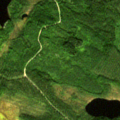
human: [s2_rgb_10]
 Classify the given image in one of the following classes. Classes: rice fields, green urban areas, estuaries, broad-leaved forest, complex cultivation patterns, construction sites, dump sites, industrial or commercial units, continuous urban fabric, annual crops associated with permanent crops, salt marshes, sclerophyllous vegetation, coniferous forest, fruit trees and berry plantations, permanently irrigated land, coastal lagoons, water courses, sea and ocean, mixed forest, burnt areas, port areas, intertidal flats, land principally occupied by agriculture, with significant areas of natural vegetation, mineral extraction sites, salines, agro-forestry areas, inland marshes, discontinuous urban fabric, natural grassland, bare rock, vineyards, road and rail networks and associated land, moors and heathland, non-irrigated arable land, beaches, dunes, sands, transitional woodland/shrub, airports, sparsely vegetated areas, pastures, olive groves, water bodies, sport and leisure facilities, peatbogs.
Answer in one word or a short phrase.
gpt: coniferous forest, mixed forest